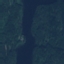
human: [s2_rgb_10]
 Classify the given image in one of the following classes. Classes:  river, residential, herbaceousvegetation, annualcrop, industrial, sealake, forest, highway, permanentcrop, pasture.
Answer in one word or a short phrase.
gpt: River